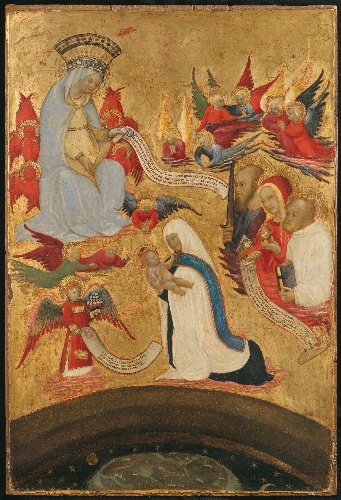
Title: Santa Francesca Romana Holding the Christ Child
Artist: Antonio del Massaro da Viterbo
Artist bio: Italian, ca. 1450–ca. 1516
Date: ca. 1445
Object type: Painting
Classification: Paintings
Medium: Tempera on wood, gold ground, inscriptions on parchment laid down on wood
Dimensions: 21 3/4 × 14 7/8 in. (55.2 × 37.8 cm)
Framed: 25 1/8 × 18 3/8 in. (63.8 × 46.7 cm)
Department: Robert Lehman Collection
Credit line: Robert Lehman Collection, 1975
Accession year: 1975
Repository: Metropolitan Museum of Art, New York, NY
Tags: Angels|Christ|Men|Women